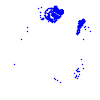
Particle: kaon